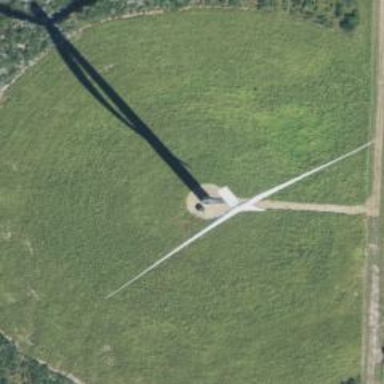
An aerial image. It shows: Wind generator using wind turbines of horizontal axis.